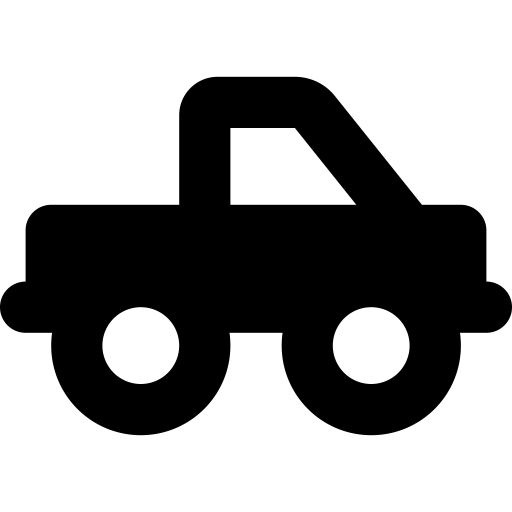
Tags: icon, FontAwesome, fa-icon, solid, truck, pickup